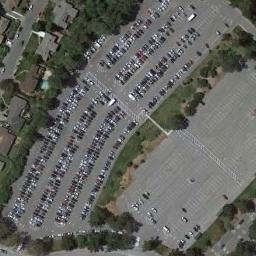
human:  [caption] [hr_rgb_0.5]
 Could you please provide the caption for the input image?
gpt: The parking lot is full of cars next to some trees .

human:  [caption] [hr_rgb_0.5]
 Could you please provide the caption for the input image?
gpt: There are many different colored cars in the parking lot .

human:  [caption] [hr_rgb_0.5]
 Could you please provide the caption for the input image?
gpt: There are a dozen cars in the parking lot .

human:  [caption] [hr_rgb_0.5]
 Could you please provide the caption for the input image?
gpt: A parking lot has lots of cars arranged neatly in lines but lots of empty parking spaces are in the next parking lot .

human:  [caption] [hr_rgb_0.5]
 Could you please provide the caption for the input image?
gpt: There are some green trees around the parking lot with many cars .